Aerial crown-view tile of a tropical tree (Barro Colorado Island, Panama), acquired 20250818:
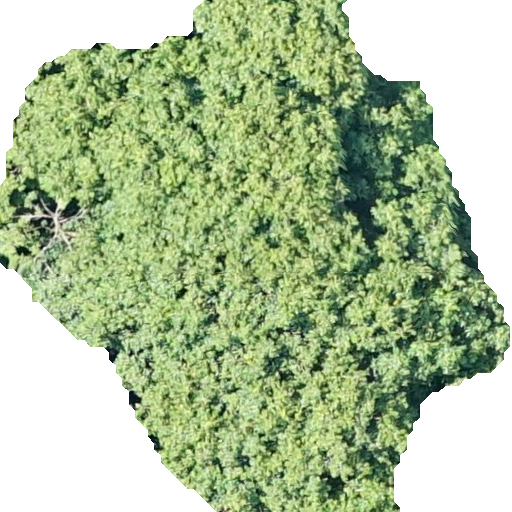
Species: Guarea guidonia
GBIF accepted scientific name: Guarea guidonia
Crown area: 273.725 m²